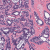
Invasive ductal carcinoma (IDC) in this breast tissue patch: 0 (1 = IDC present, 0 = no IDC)